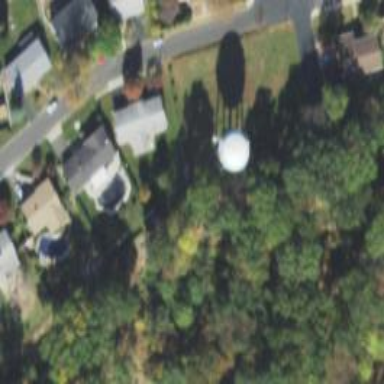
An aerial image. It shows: Water tower that is man-made.